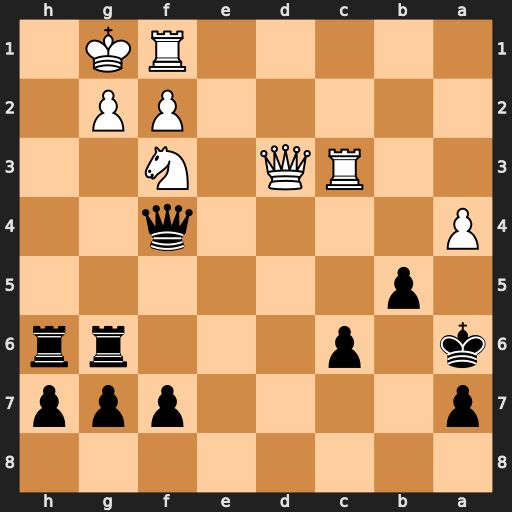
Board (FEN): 8/p4ppp/k1p3rr/1p6/P4q2/2RQ1N2/5PP1/5RK1
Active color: b
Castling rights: -
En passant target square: -
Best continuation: Rxg2+ Kxg2 Qg4#